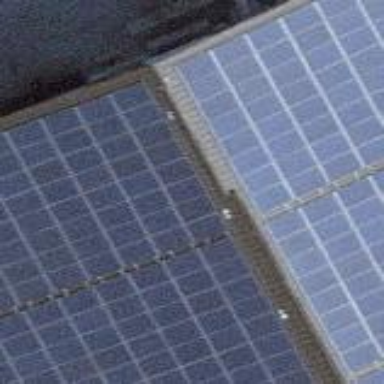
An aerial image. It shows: Solar power generator with photovoltaic panels.